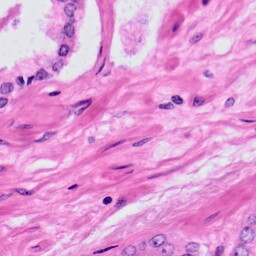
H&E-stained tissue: Prostate